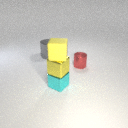
small yellow rubber cube above small yellow metal cube